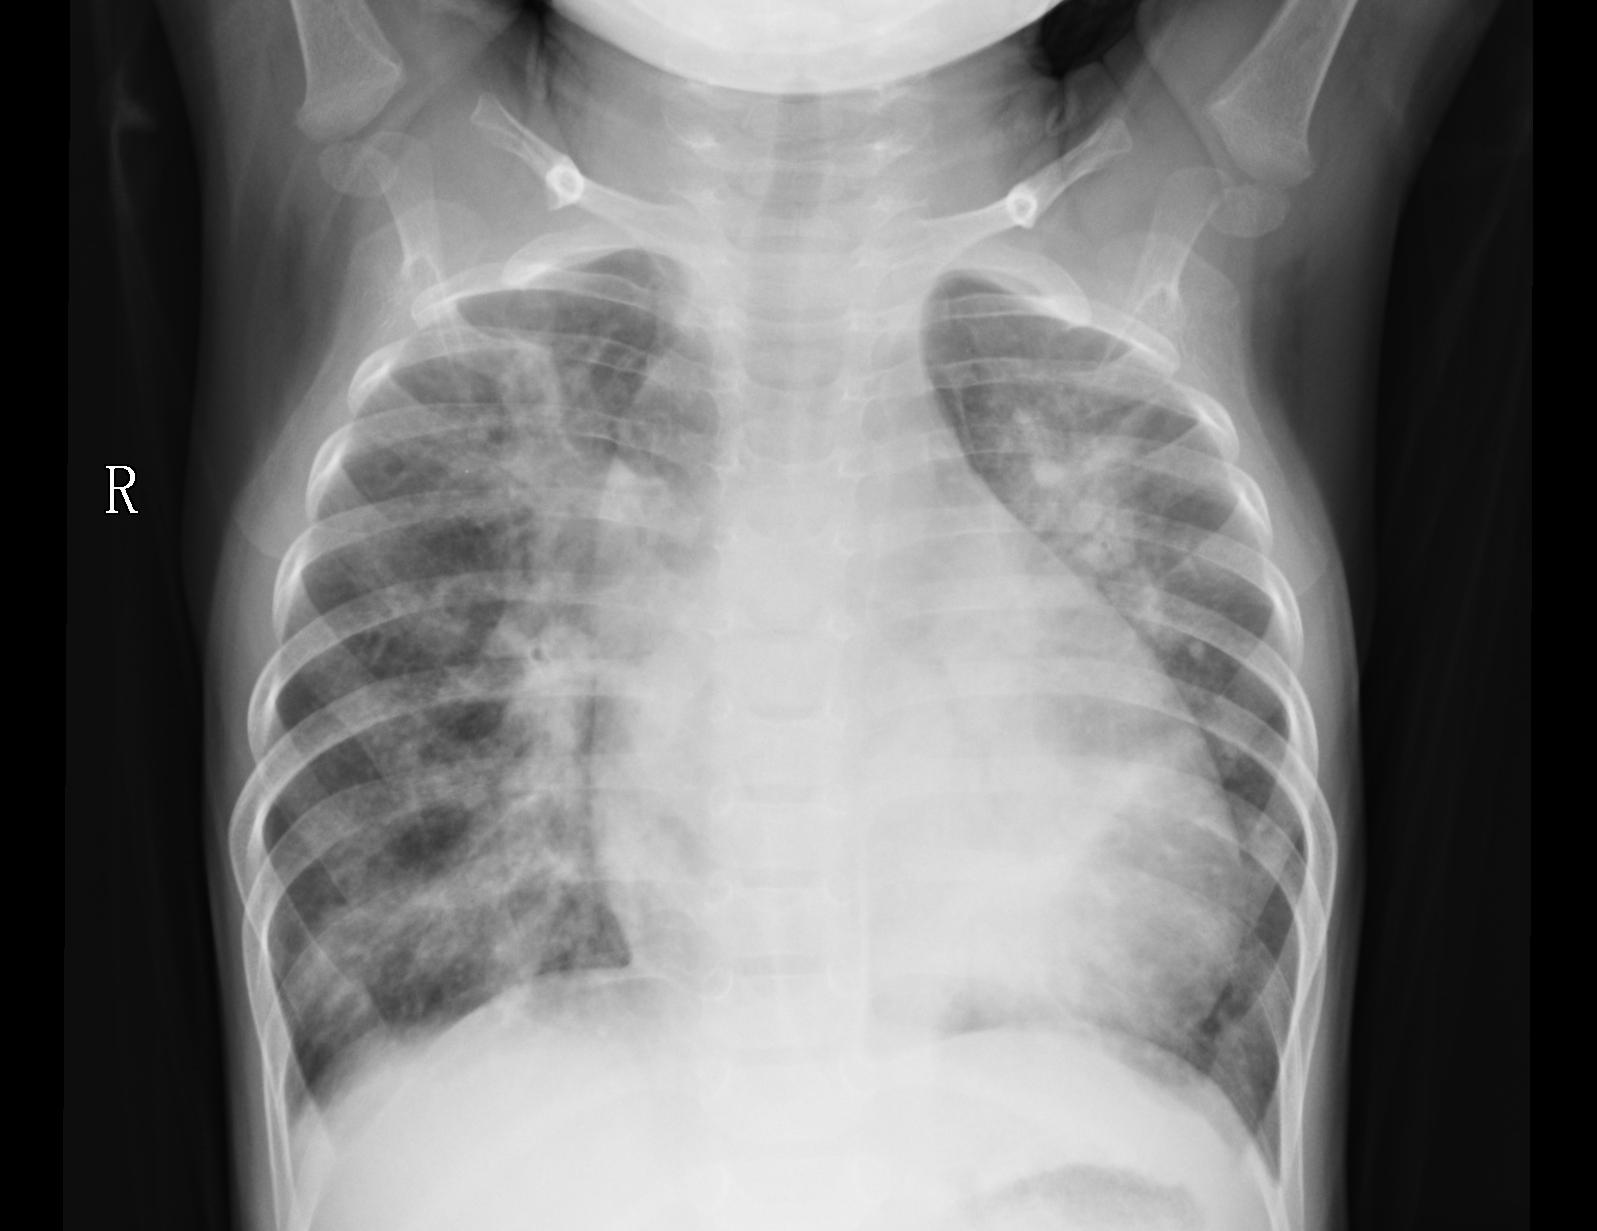
Diagnosis: PNEUMONIA